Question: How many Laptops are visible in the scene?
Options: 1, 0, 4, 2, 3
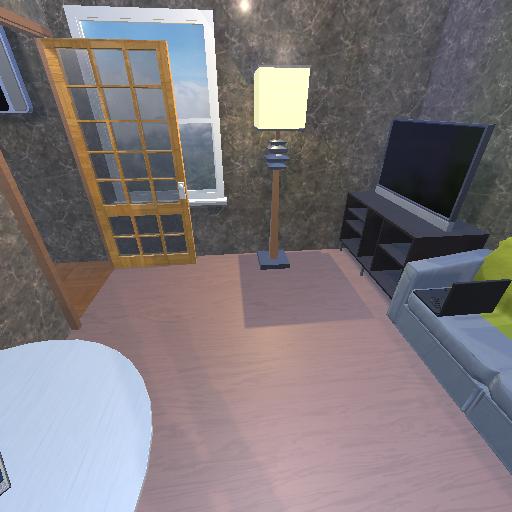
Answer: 1